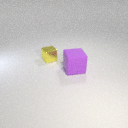
small yellow metal cube to the left of large purple rubber cube